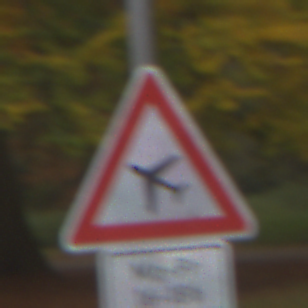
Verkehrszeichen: FlugbetriebRechts
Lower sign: ZeitangabenMitBeschraenkungAufWochentage2
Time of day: Midday
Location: Outdoor (Nature)
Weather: Overcast
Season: Autumn
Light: Natural